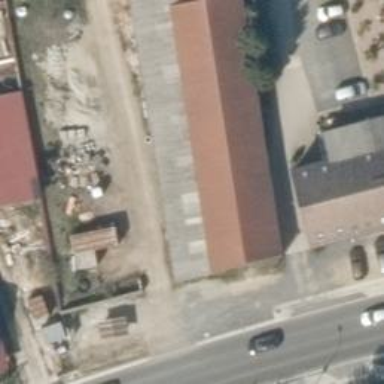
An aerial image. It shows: Restaurant.